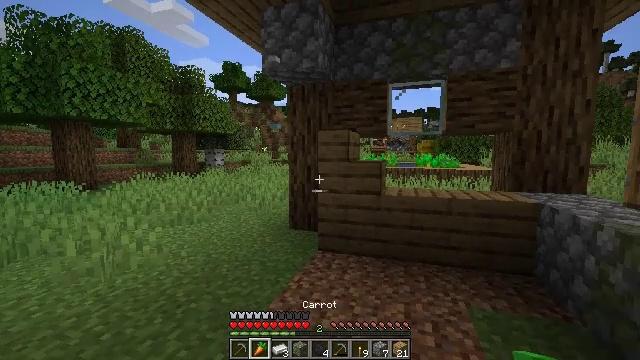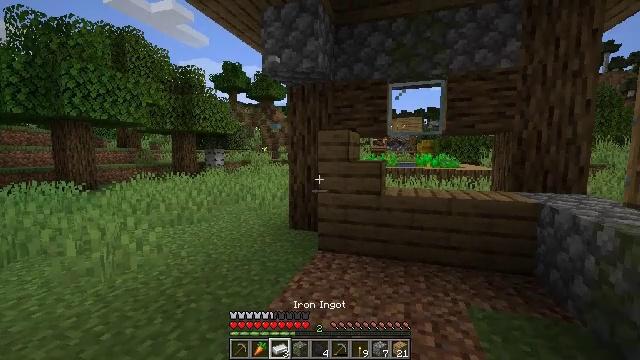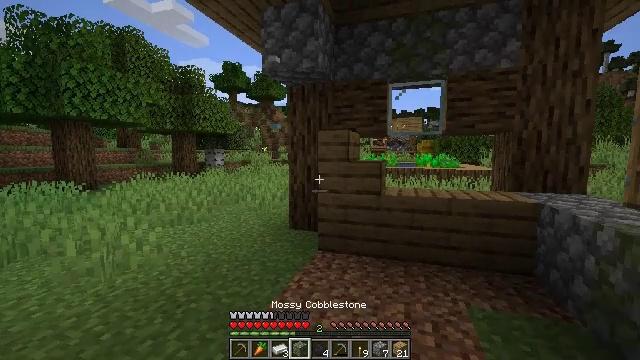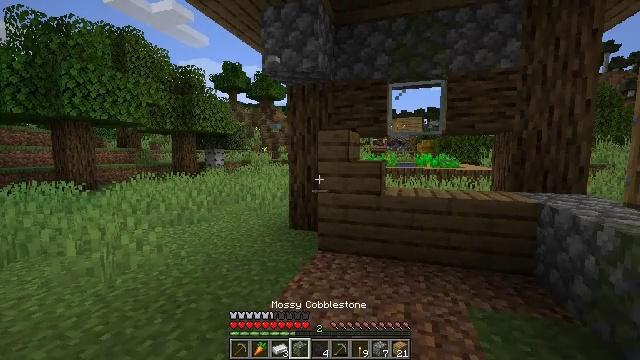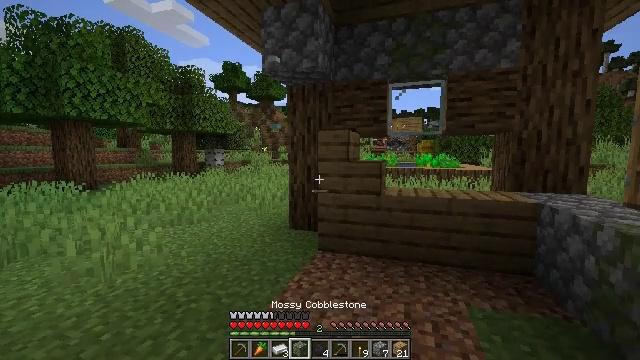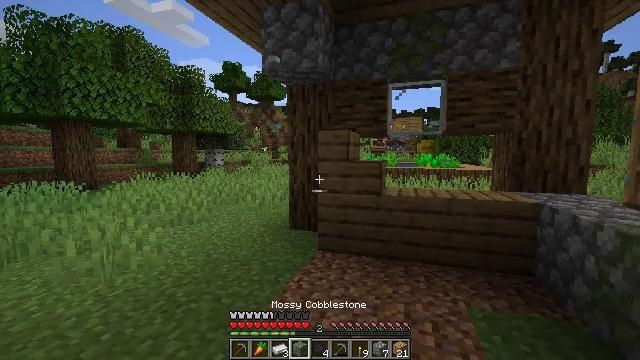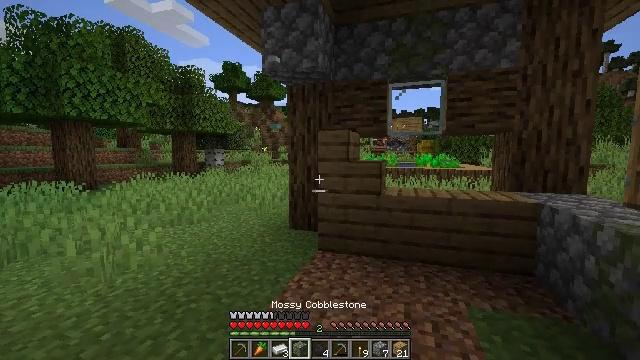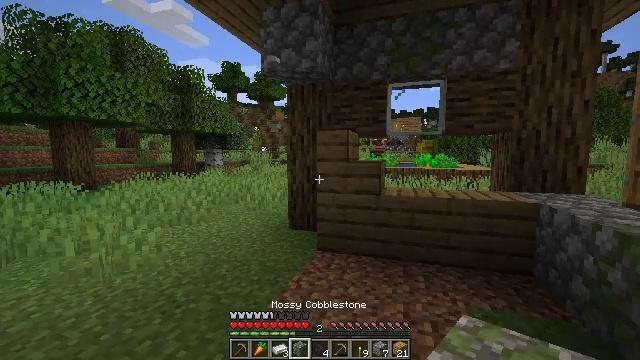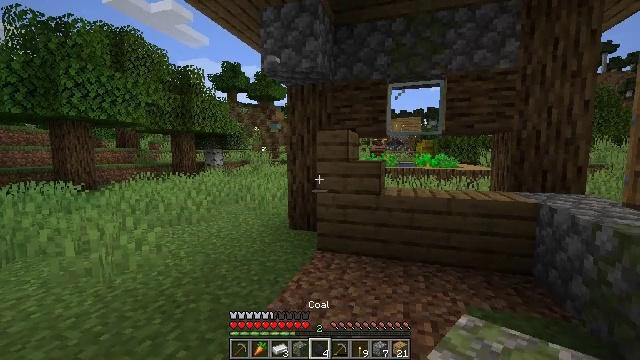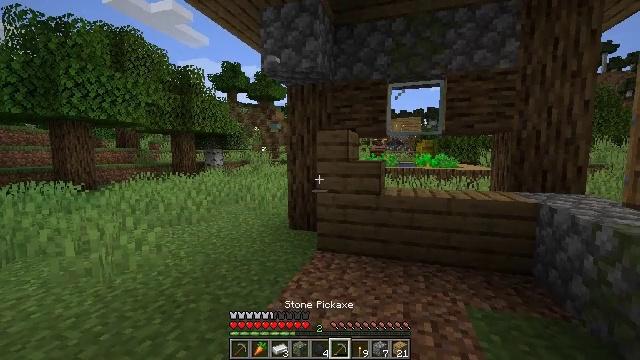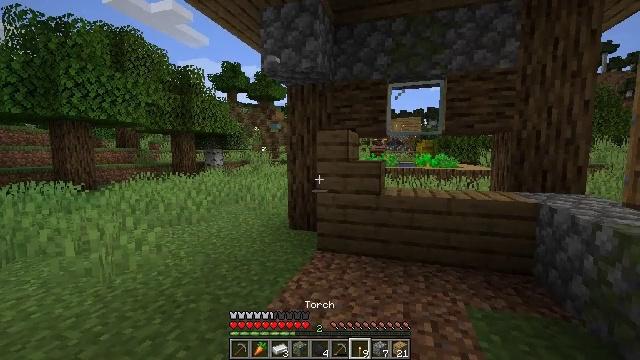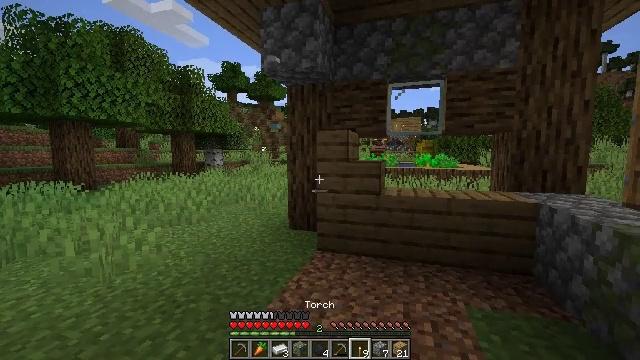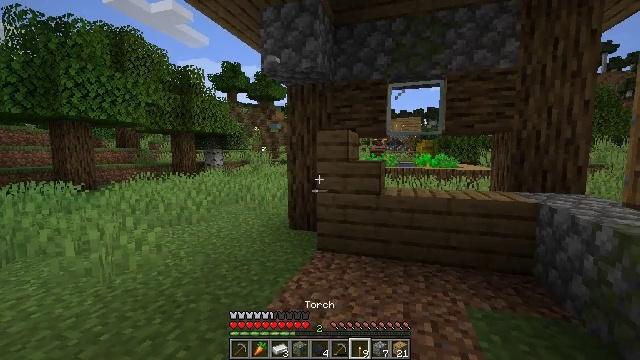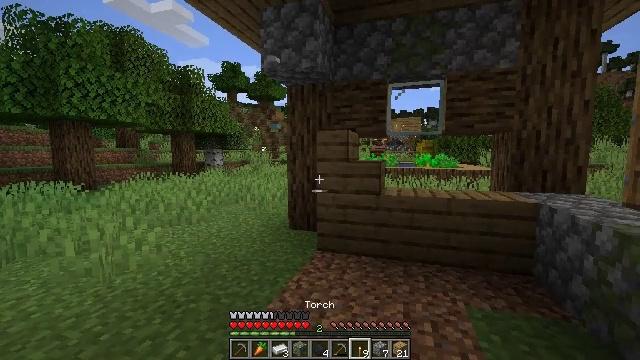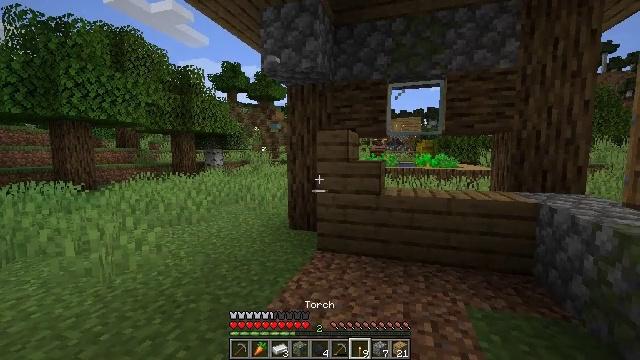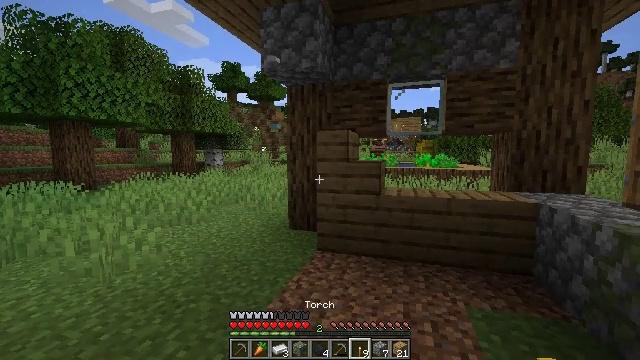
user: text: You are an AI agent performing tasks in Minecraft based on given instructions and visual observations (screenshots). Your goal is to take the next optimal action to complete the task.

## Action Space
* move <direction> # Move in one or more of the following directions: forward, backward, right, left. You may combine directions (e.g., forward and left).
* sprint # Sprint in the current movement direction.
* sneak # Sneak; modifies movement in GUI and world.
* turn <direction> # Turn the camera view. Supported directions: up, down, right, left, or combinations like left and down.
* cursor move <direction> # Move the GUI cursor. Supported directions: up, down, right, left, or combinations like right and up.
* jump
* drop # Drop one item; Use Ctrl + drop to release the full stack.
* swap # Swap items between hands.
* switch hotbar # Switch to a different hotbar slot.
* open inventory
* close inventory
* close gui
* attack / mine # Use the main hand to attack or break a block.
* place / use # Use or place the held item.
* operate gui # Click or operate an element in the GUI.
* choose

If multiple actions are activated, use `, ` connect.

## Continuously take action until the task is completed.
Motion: motion action
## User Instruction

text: Collect oak stairs from a structure.
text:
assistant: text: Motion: no_op
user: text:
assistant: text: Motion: no_op
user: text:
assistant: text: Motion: no_op
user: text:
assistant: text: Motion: no_op
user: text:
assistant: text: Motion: no_op
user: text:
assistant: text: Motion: no_op
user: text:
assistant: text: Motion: no_op
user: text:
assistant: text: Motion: no_op
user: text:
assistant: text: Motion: no_op
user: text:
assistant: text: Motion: no_op
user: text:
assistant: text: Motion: no_op
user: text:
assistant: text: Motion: no_op
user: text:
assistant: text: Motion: no_op
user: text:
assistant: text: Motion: no_op
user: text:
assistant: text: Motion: no_op
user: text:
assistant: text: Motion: move forward
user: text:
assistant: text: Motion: move forward
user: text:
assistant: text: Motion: move forward
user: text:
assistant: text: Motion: no_op
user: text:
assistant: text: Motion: no_op
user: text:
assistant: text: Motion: no_op
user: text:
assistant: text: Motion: move forward
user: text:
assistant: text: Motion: move forward
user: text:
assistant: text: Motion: move forward, turn right and up
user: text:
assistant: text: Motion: move forward, turn right
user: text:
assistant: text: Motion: move forward
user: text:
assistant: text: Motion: move forward
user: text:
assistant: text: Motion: move forward
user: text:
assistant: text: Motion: move forward, attack / mine
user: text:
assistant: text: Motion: attack / mine